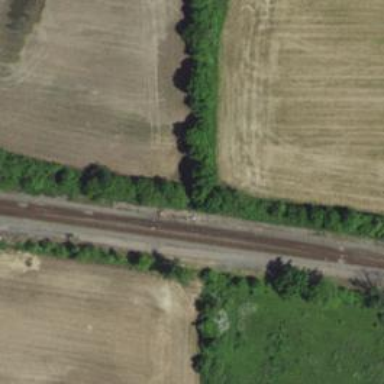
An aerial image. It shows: Railroad crossover.